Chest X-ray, AP view. Patient: 41 years old, sex M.
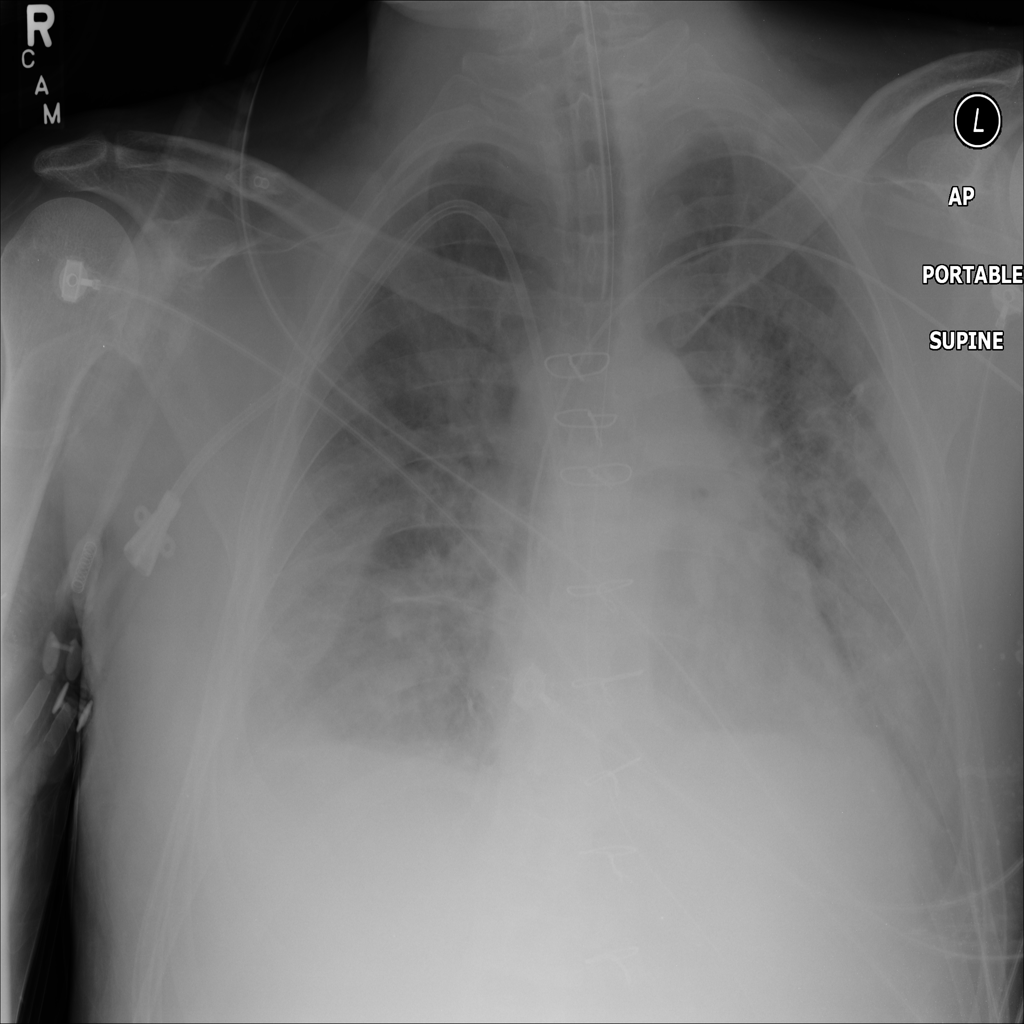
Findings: Effusion